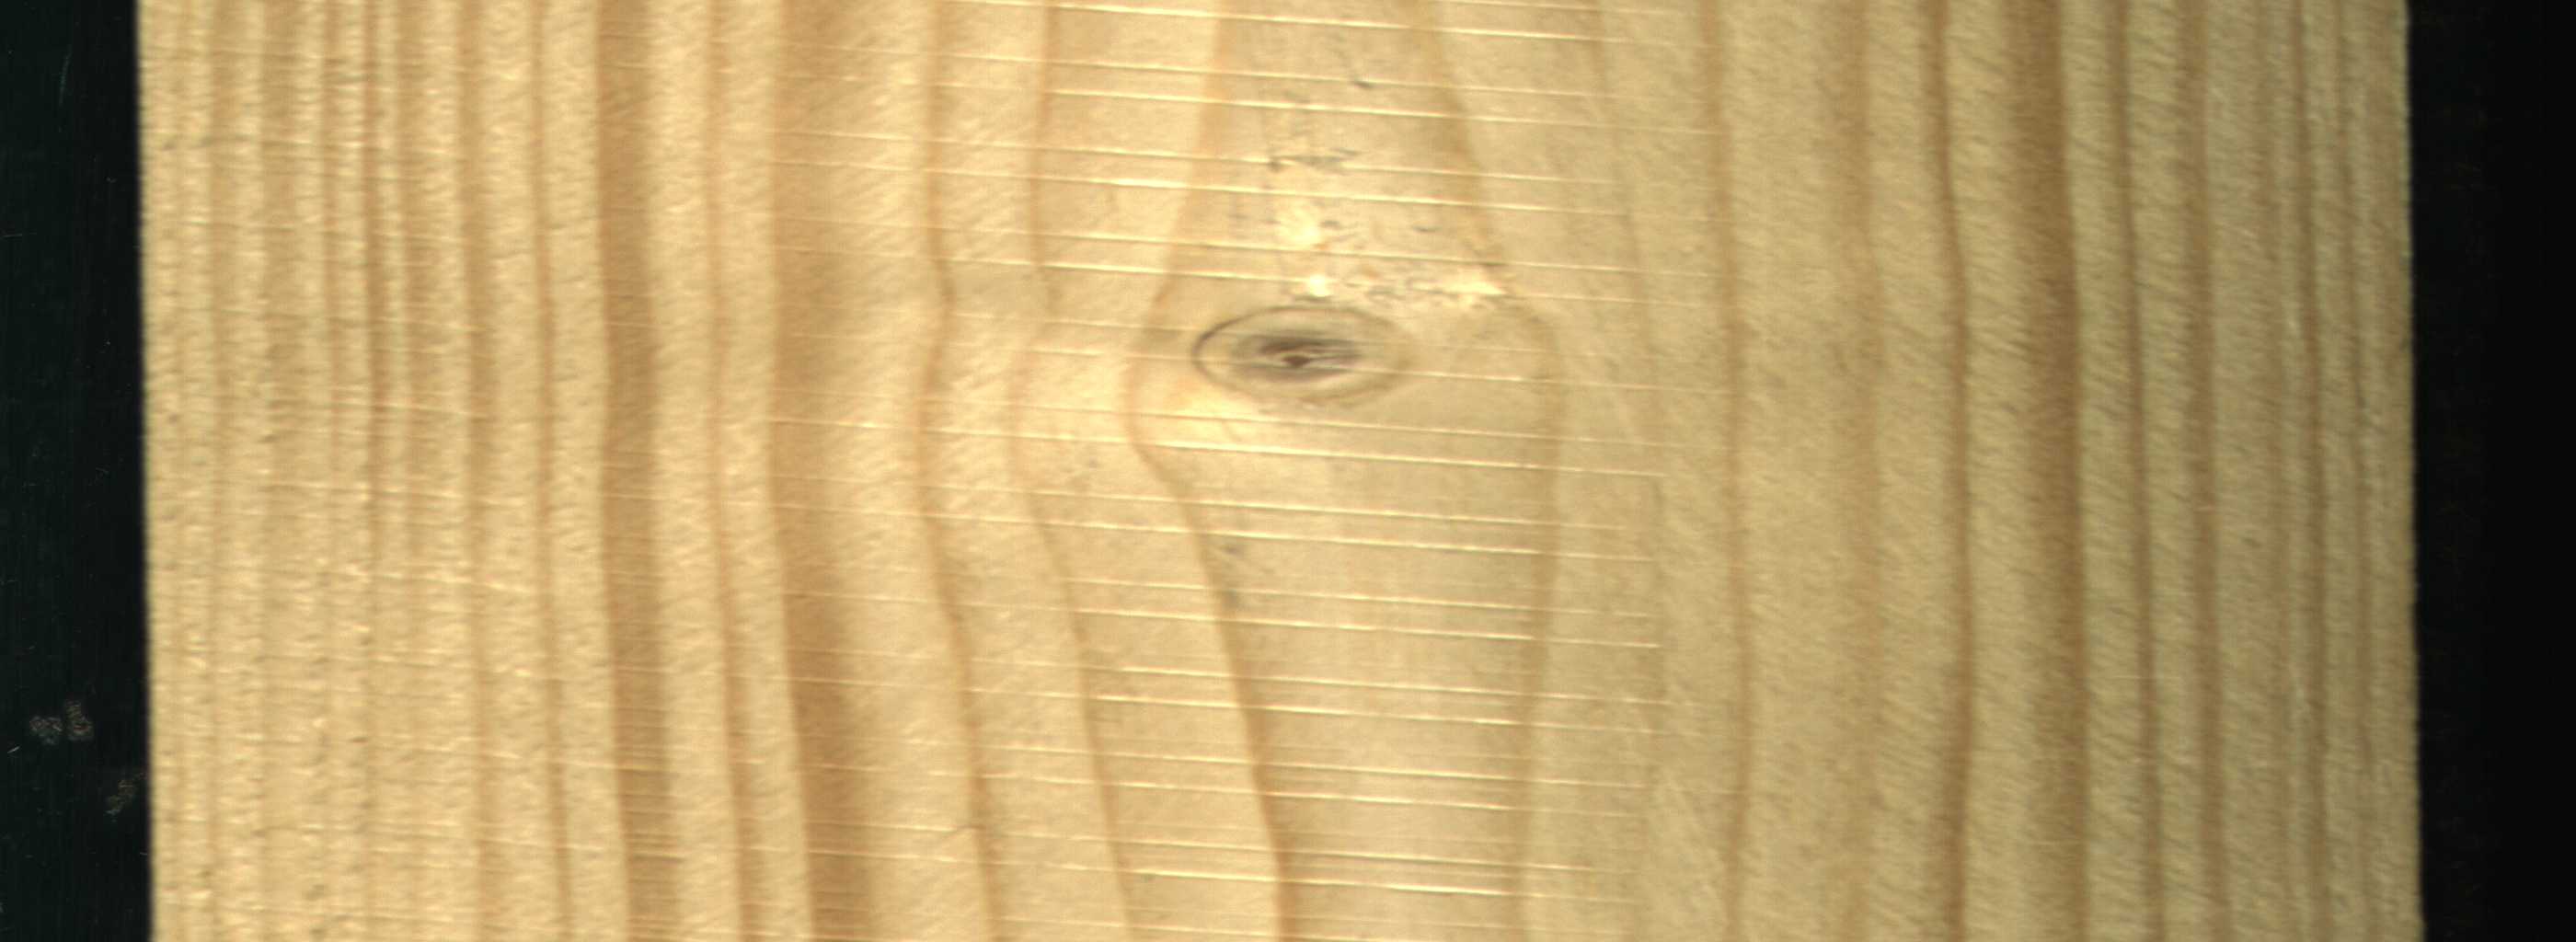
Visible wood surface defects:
Live_Knot